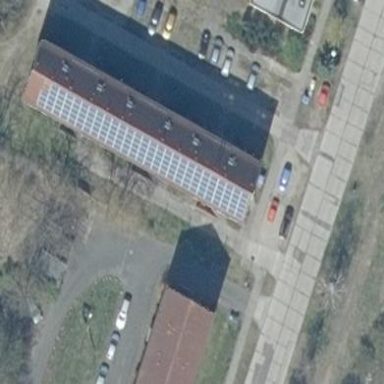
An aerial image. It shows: Solar power generator utilizing photovoltaic technology with solar photovoltaic panels.